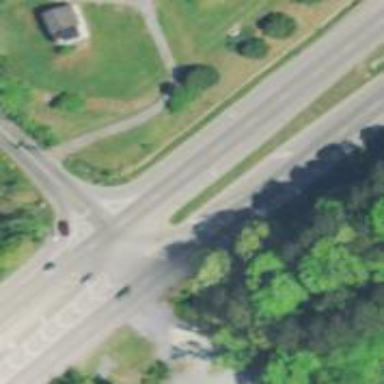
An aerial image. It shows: Asphalt road classified as primary highway with expressway characteristics.